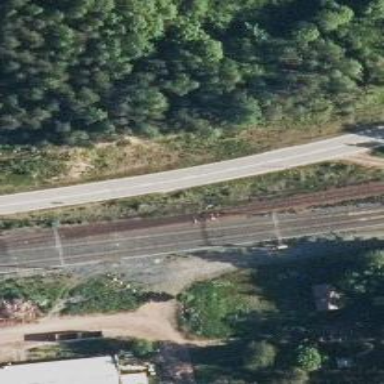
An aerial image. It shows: Railway yard in service.